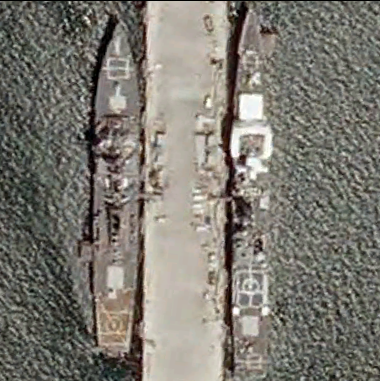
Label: destroyer